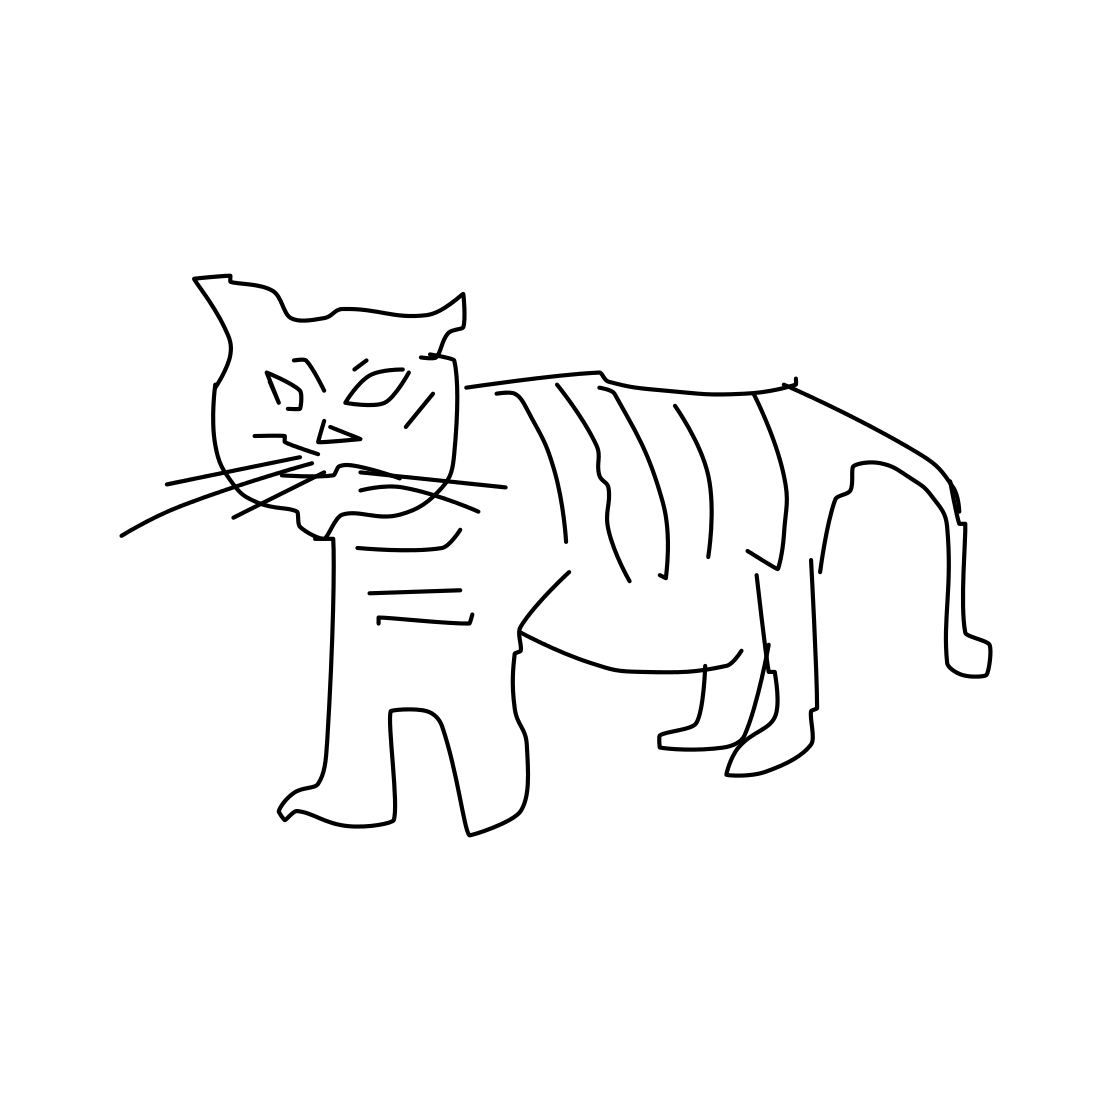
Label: tiger